Aerial crown-view tile of a tropical tree (Barro Colorado Island, Panama), acquired 20250715:
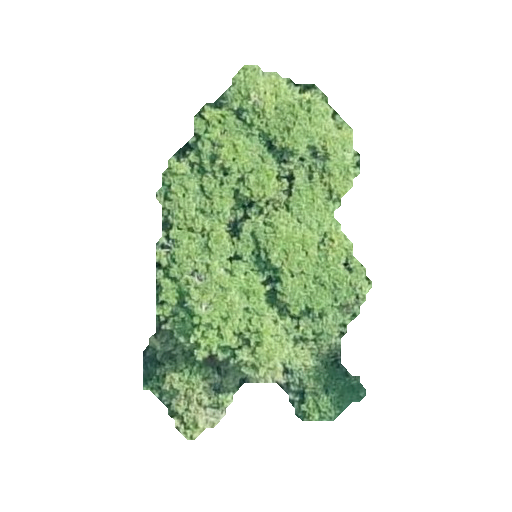
Species: Alseis blackiana
GBIF accepted scientific name: Alseis blackiana
Crown area: 89.009 m²